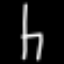
Label: chair